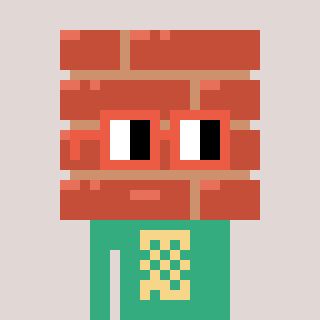
a pixel art character with square orange glasses, a wall-shaped head and a teal-colored body on a warm background